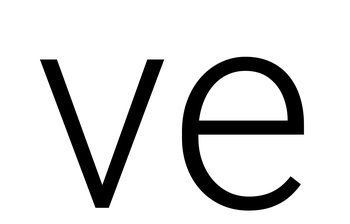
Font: Roboto_Light